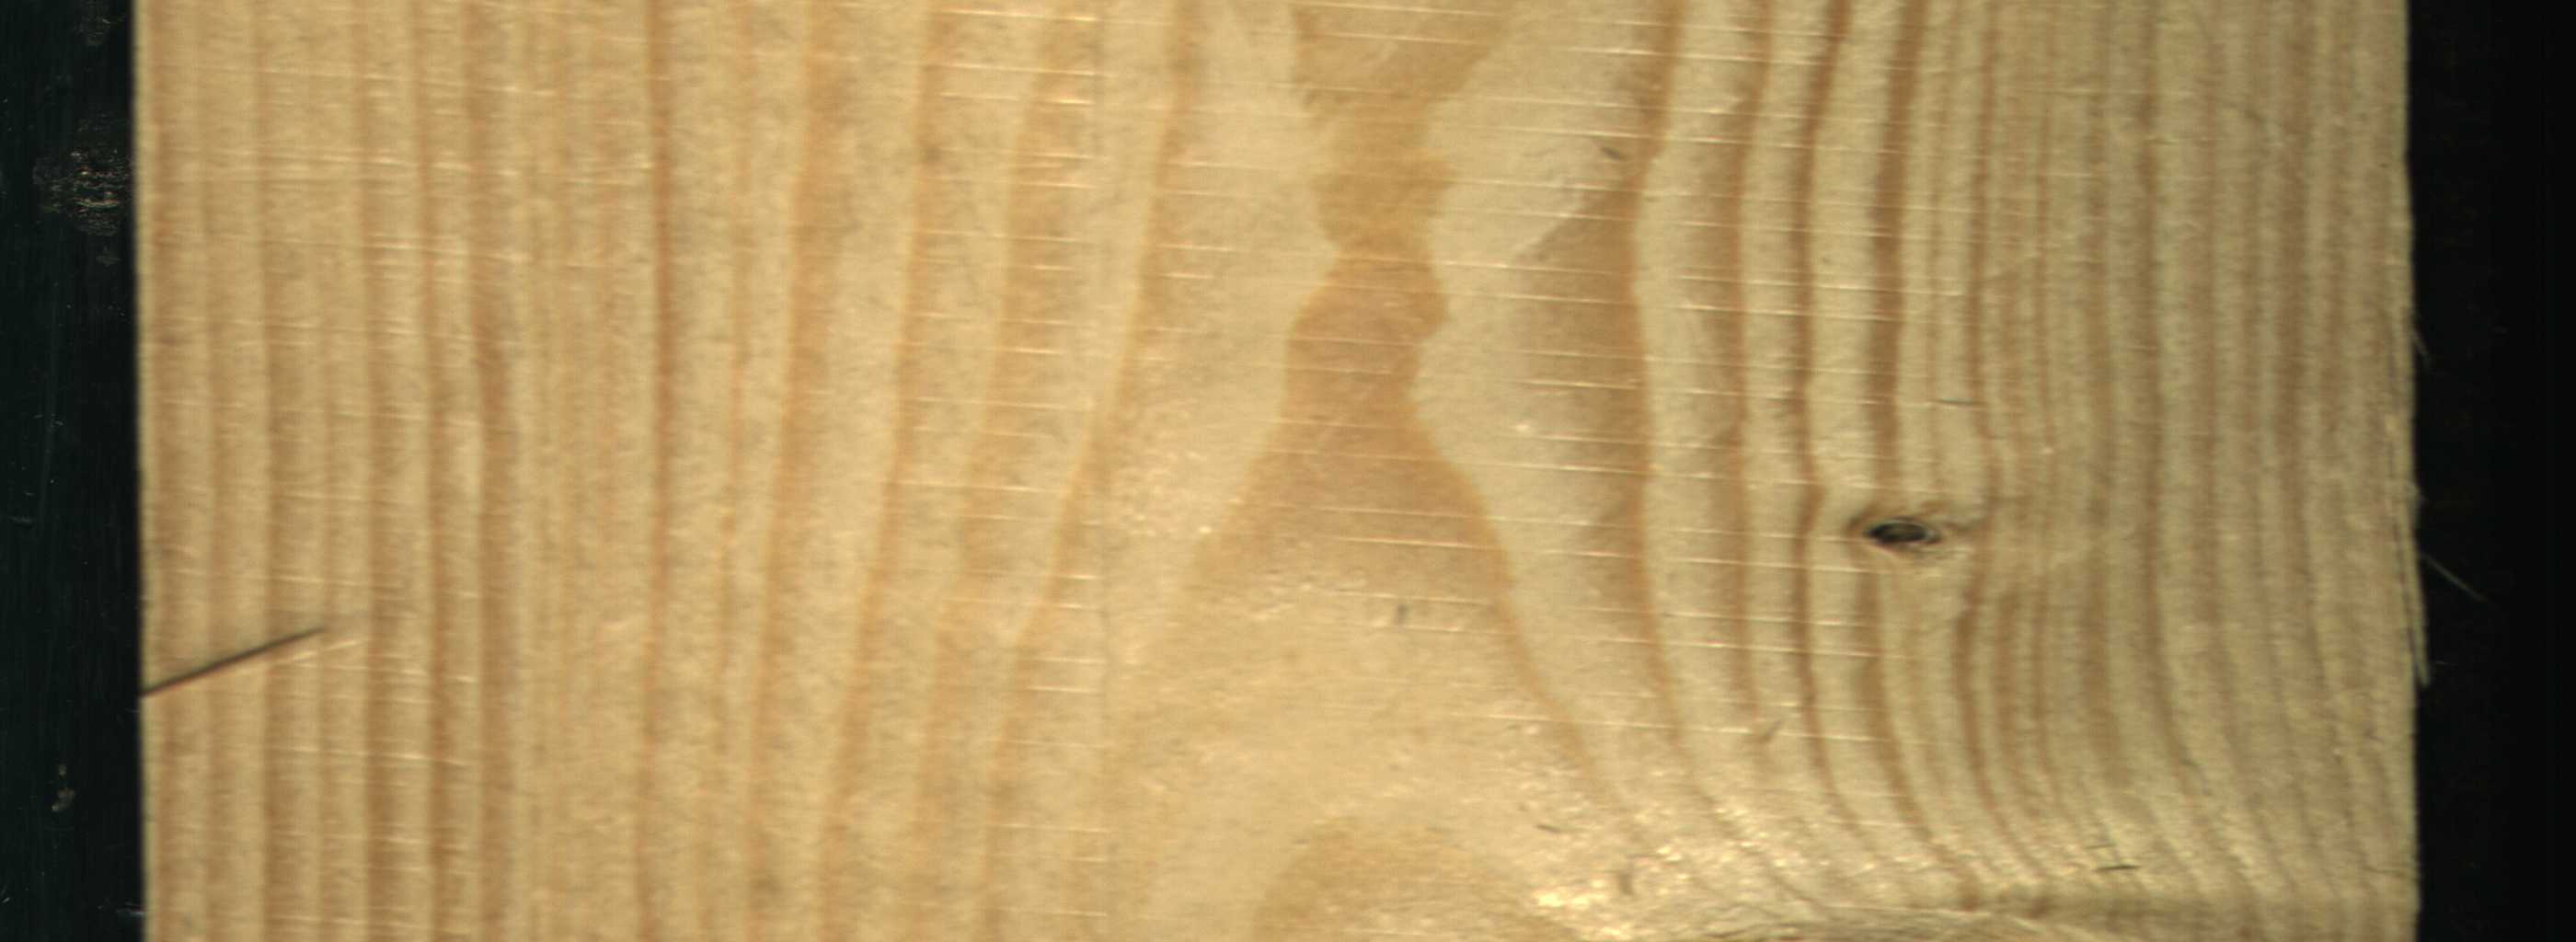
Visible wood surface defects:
Crack
Dead_Knot
Live_Knot